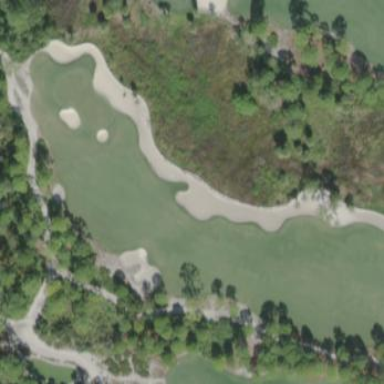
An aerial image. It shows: Golf bunker filled with natural sand.